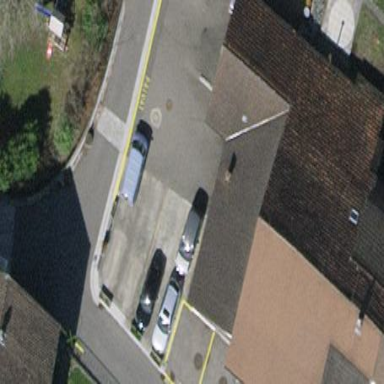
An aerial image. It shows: Building that houses car repair shop.